Brain MRI, modality: ceT1
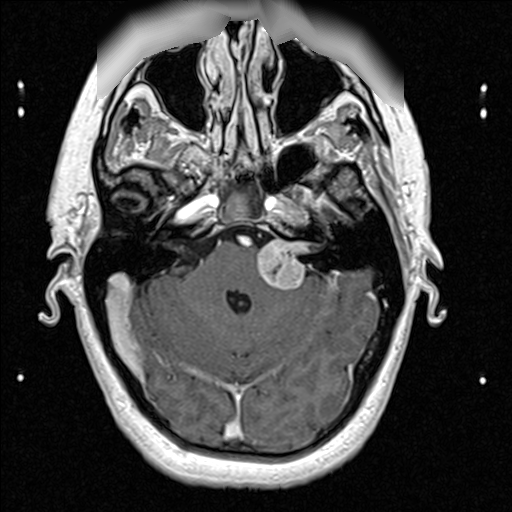